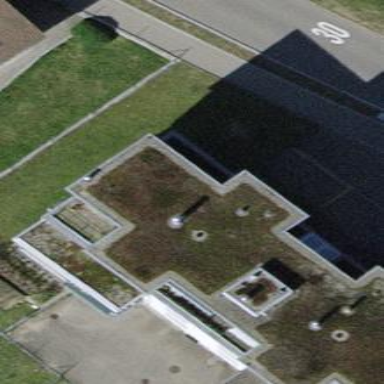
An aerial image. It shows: Building with flat roof.